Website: bh-photo
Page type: customer-info-address
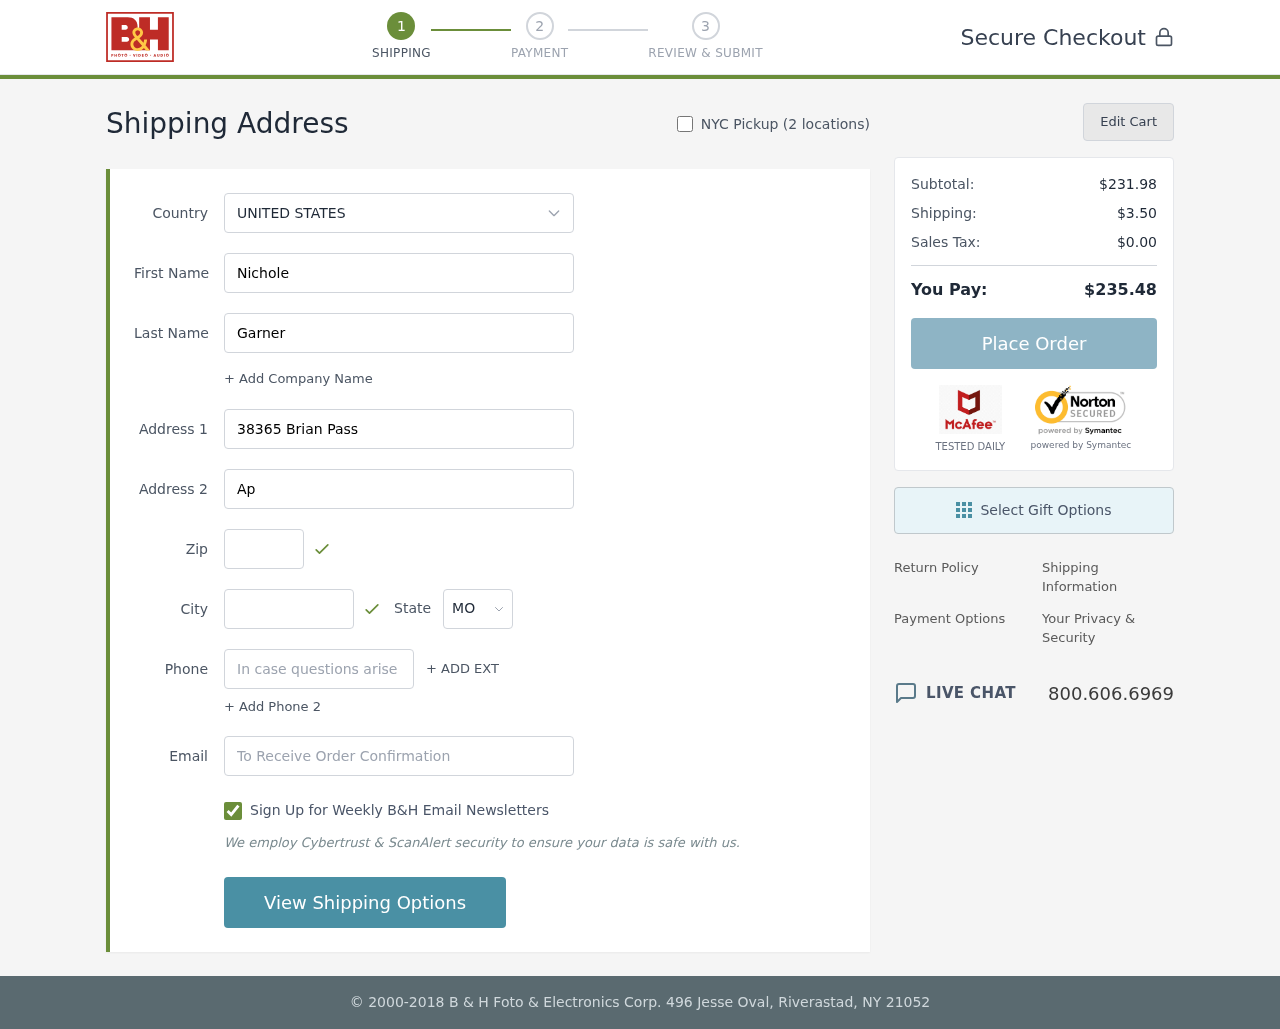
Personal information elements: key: PII_CITY
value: Annafurt
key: PII_COUNTRY
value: United States
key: PII_EMAIL
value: ngarner@yahoo.com
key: PII_FIRSTNAME
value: Nichole
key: PII_LASTNAME
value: Garner
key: PII_PHONE
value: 5359752826
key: PII_POSTCODE
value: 50390
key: PII_STATE_ABBR
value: MO
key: PII_STREET
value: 38365 Brian Pass
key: PII_STREET2
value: Apt. 357
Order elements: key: ORDER_SUBTOTAL
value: $231.98
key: ORDER_SHIPPING_COST
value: $3.50
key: ORDER_TAX
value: $0.00
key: ORDER_TOTAL
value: $235.48